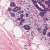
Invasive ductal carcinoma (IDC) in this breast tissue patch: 0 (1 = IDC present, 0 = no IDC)